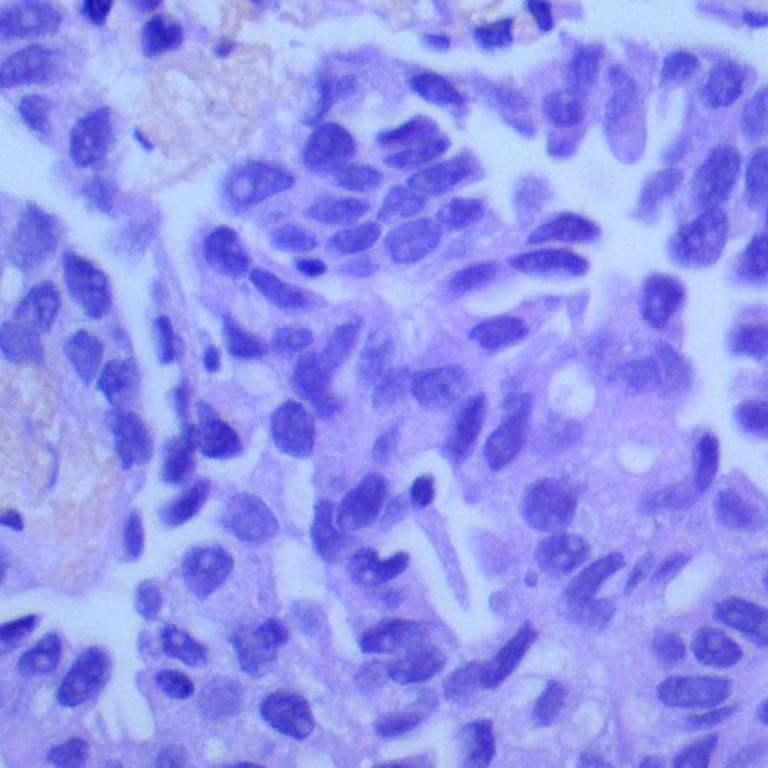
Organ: lung
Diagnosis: adenocarcinomas